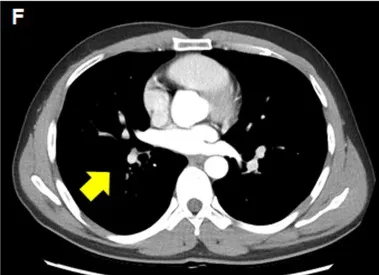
Computed tomography images before and after treatment with brigatinib. (D-F) A significant response in the primary lung lesions, satellite nodule, and lymph node can be observed after brigatinib therapy.
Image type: radiology (ct)